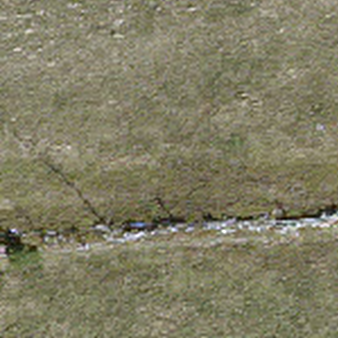
Label: other